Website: lowes
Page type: review-order
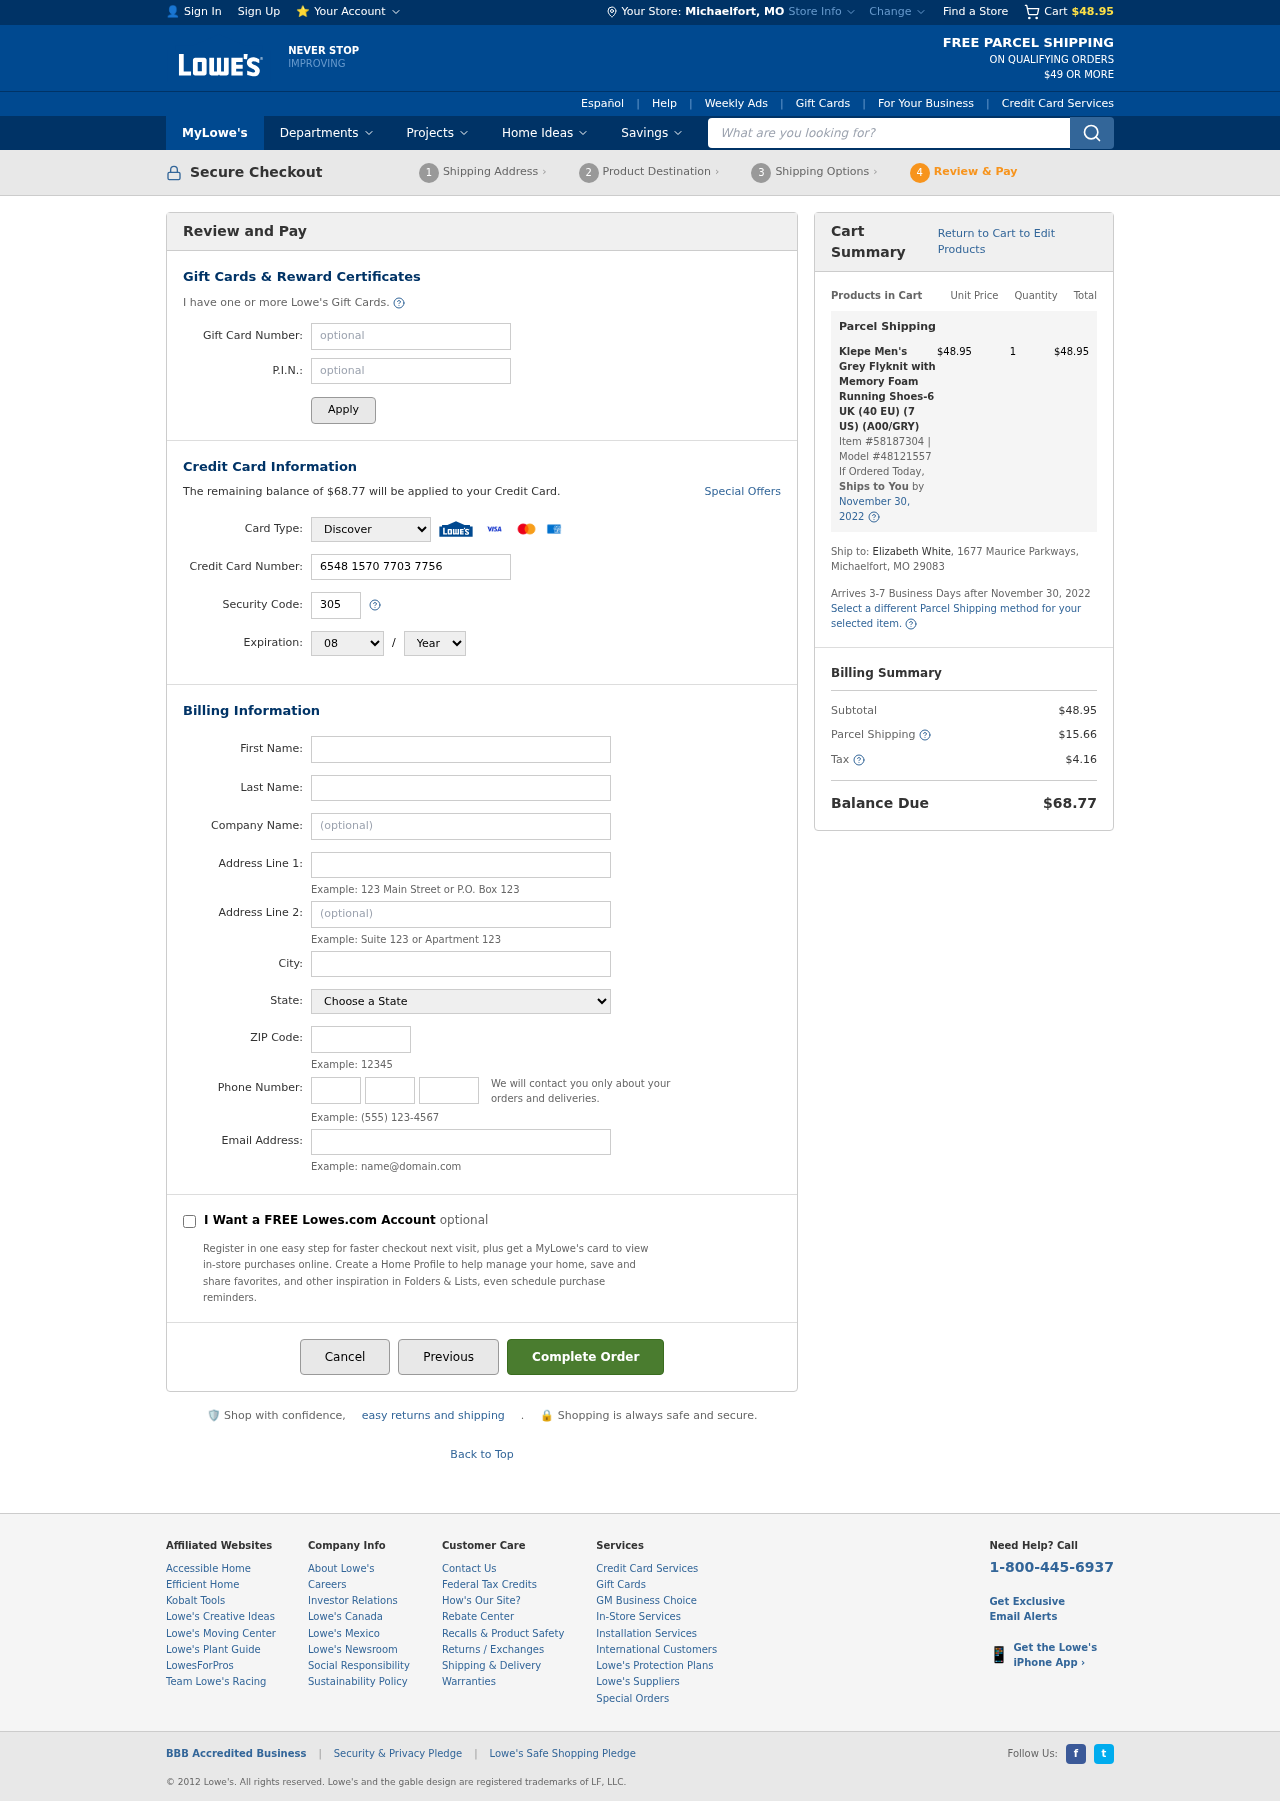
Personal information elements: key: PII_CARD_CVV
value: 305
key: PII_CARD_EXPIRY_MONTH
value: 08
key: PII_CARD_EXPIRY_YEAR
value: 27
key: PII_CARD_NUMBER
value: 6548 1570 7703 7756
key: PII_CARD_TYPE
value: Discover
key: PII_CITY
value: Michaelfort
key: PII_CITY_STATE
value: Michaelfort, MO
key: PII_COMPANY
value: Weaver-Mitchell
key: PII_EMAIL
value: elizabeth.white@hotmail.com
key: PII_FIRSTNAME
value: Elizabeth
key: PII_LASTNAME
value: White
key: PII_PHONE_AREA
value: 201
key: PII_PHONE_PREFIX
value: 205
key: PII_PHONE_SUFFIX
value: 6820
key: PII_POSTCODE
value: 29083
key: PII_STATE
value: Missouri
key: PII_STREET
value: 1677 Maurice Parkways
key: PII_STREET2
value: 1677 Maurice Parkways
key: PII_FULLNAME2
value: Elizabeth White
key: PII_STATE_ABBR
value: MO
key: PII_POSTCODE_FULL
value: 29083
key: PII_CITY_STATE_ZIP
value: Michaelfort, MO 29083
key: PII_POSTCODE_NUMERIC
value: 29083
Product elements: key: PRODUCT1_NAME
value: Klepe Men's Grey Flyknit with Memory Foam Running Shoes-6 UK (40 EU) (7 US) (A00/GRY)
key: PRODUCT1_PRICE
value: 48.95
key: PRODUCT1_QUANTITY
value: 1
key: PRODUCT1_ITEM_NUMBER
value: Item #58187304
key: PRODUCT1_MODEL_NUMBER
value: Model #48121557
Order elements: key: ORDER_SUBTOTAL
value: $48.95
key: ORDER_BALANCE_DUE
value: $68.77
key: ORDER_SHIPPING_DATE
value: November 30, 2022
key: ORDER_ITEM_TOTAL
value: $48.95
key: ORDER_SHIPPING_DATE2
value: November 30, 2022
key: ORDER_SHIPPING_COST
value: $15.66
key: ORDER_TAX
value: $4.16
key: ORDER_TOTAL
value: $68.77
Search elements: key: HEADER_SEARCH
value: What are you looking for?